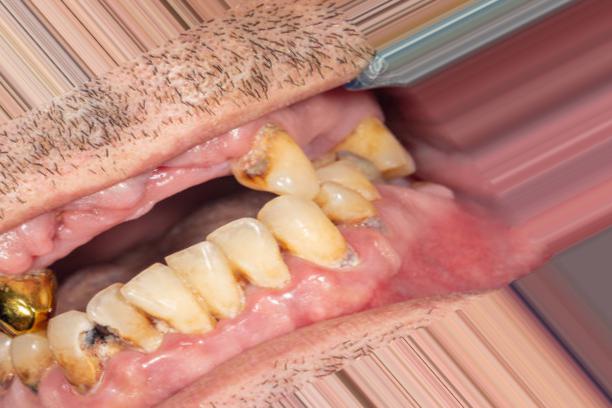
Condition: Caries